Question: I am fairly new to sql and i have a slight problem. so i have this table "main.person" which has the values 'Balance' and 'birthYear' in it.
now i want to generate statistics which shows the total balance of 3 different birthYear groups . so for example from Minimum of birthYear(oldest) to 1/3rd of the range. then from 1/3rd of the range to 2/3rd. then from 2/3 to the youngest(max value)
I've been trying to do this with ntile but it doesn't to be working quite well,because it doesn't group the range into 3 groups quite well since for example year 1958 is the same group which is 1 but also in group 2. Any help would be greatly appreciated. Thanks.
this is my code:
'''
create or alter procedure main.generateStatistics
as
begin
declare @bracket table(
balance numeric(9,2) not null,
bracket nvarchar(20))
insert into @bracket([balance],[bracket])
SELECT balance, NTILE(3) OVER(ORDER BY birthYear) from main.person p) as z
set @group1 = (select sum(balance) from @bracket
where bracket = 1)
set @group2 = (select sum(balance) from @bracket
where bracket = 2)
set @group3 = (select sum(balance) from @bracket
where bracket = 3)
insert into main.<URL>
values(SYSDATETIMEOFFSET(),(select count(*) from main.person), @group1, @group2,@group3)
end;
'''
---
example of how i want my grouping to be
'''
set @group1=(
select sum(balance) from main.person p
where birthYear <= 1959)
set @group2=(
select sum(balance) from main.person p
where birthYear >= 1960 and birthYear <= 1979)
set @group3=(
select sum(balance) from main.person p
where birthYear >= 1980)
'''
[
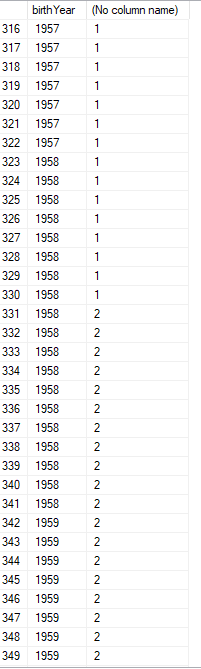
Answer: You can get there using the NTILE analytic function, it just takes an extra step to ensure only one bucket per birthyear:
'''
with bucket(grp, birthyear) as (
select ntile(3) over (order by birthyear) grp
, birthyear
from (select distinct birthyear from person) x
)
select grp
, min(p.birthyear) minyear
, max(p.birthyear) maxyear
, sum(balance) bal
from person p
join bucket b
on b.birthyear = p.birthyear
group by grp
'''
Each group will contain almost the same number of birthyears (+-1) without any birhtyears being split between buckets.
Below is a version using a temporary table similar to what was being done in the original request.
'''
declare @bucket (grp int, birthyear int);
insert into @bucket(grp, birthyear)
select ntile(3) over (order by birthyear) grp
, birthyear
from (select distinct birthyear from person) x;
select @group1 = sum(balance) bal
from person p
join bucket b
on b.birthyear = p.birthyear
where grp = 1;
select @group2 = sum(balance) bal
from person p
join bucket b
on b.birthyear = p.birthyear
where grp = 2;
select @group3 = sum(balance) bal
from person p
join bucket b
on b.birthyear = p.birthyear
where grp = 3;
'''
You can then finish up with your insert statement.